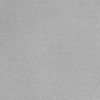
Atmospheric dust classification: dusty